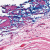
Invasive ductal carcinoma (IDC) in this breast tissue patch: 0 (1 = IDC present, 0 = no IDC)